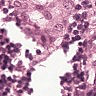
Metastatic tissue present: yes